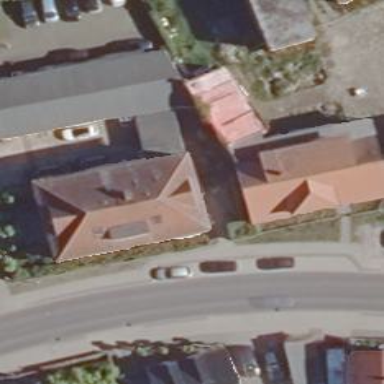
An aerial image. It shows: Part of building.